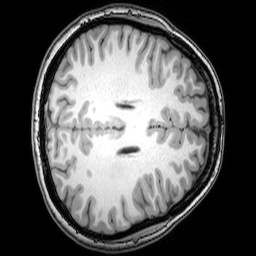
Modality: T1w
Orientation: axial
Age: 23
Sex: female
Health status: healthy
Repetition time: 0.081 s
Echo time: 0.037 s